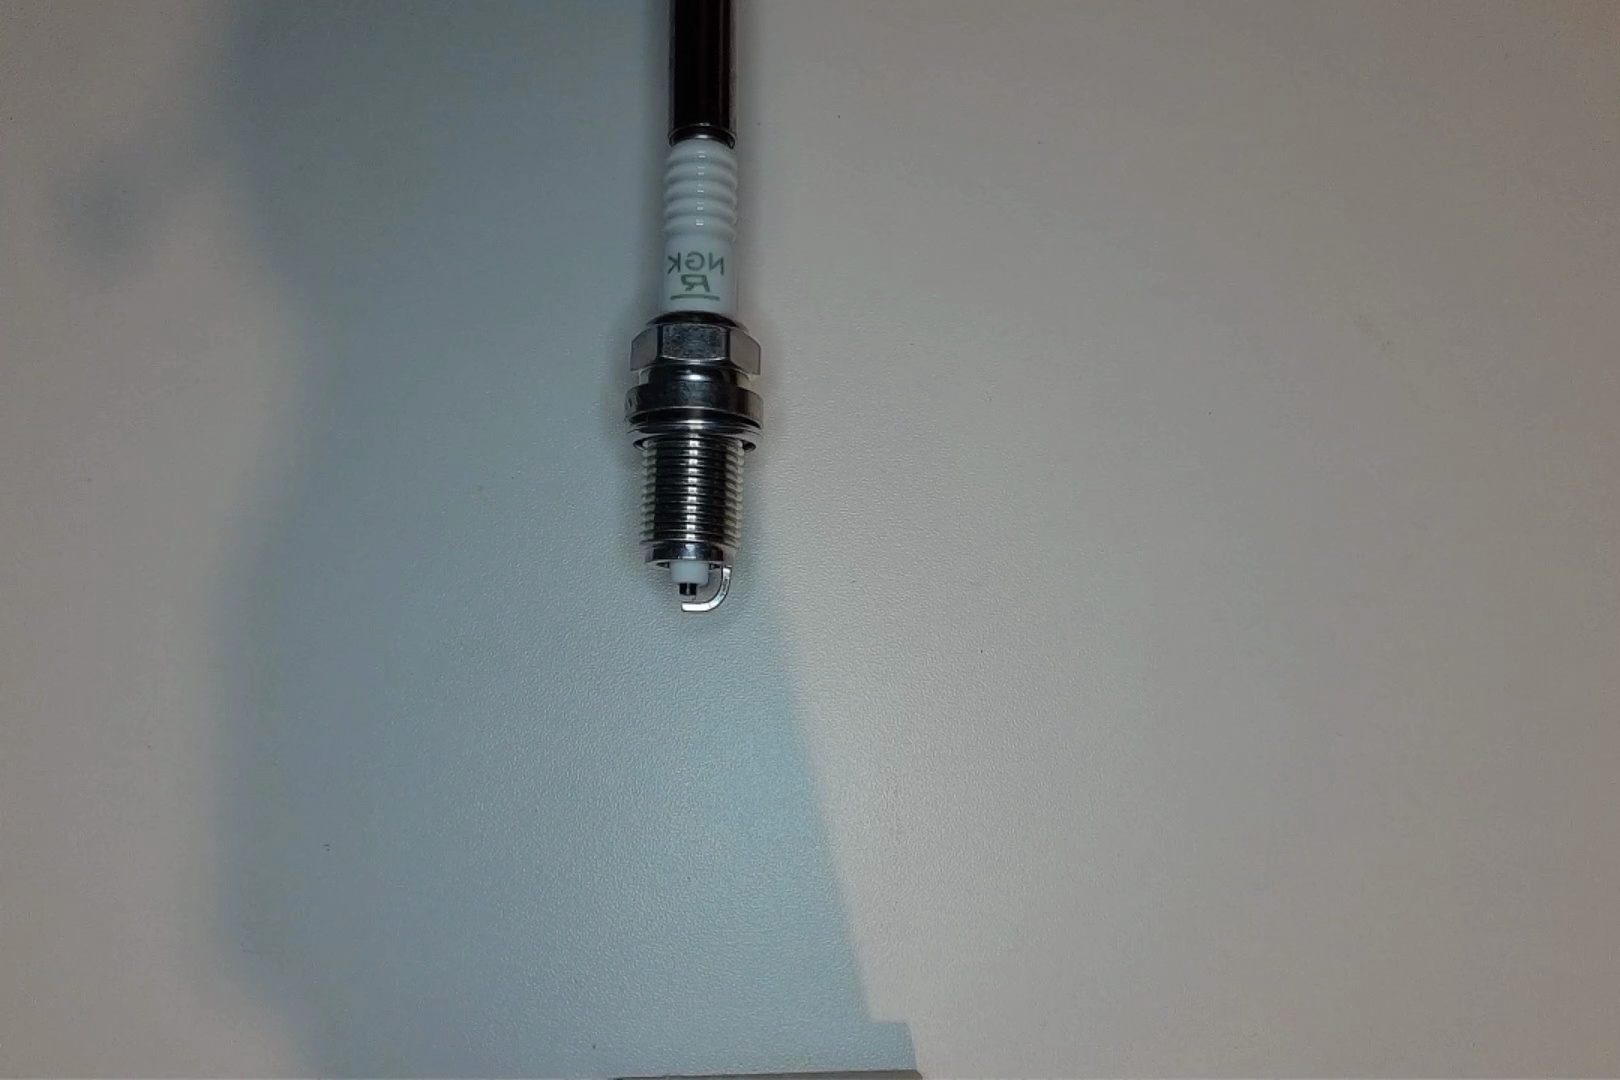
Label: normal